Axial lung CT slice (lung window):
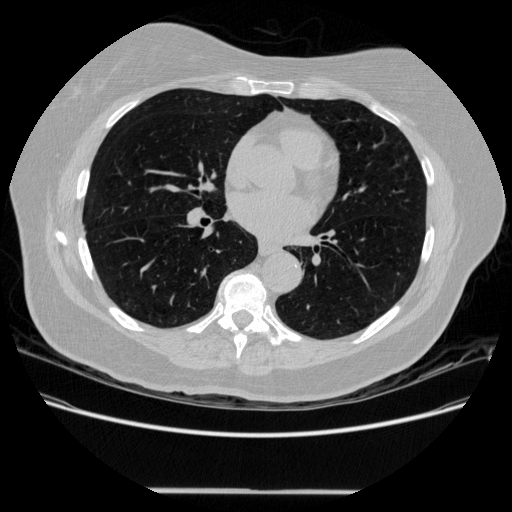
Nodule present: no